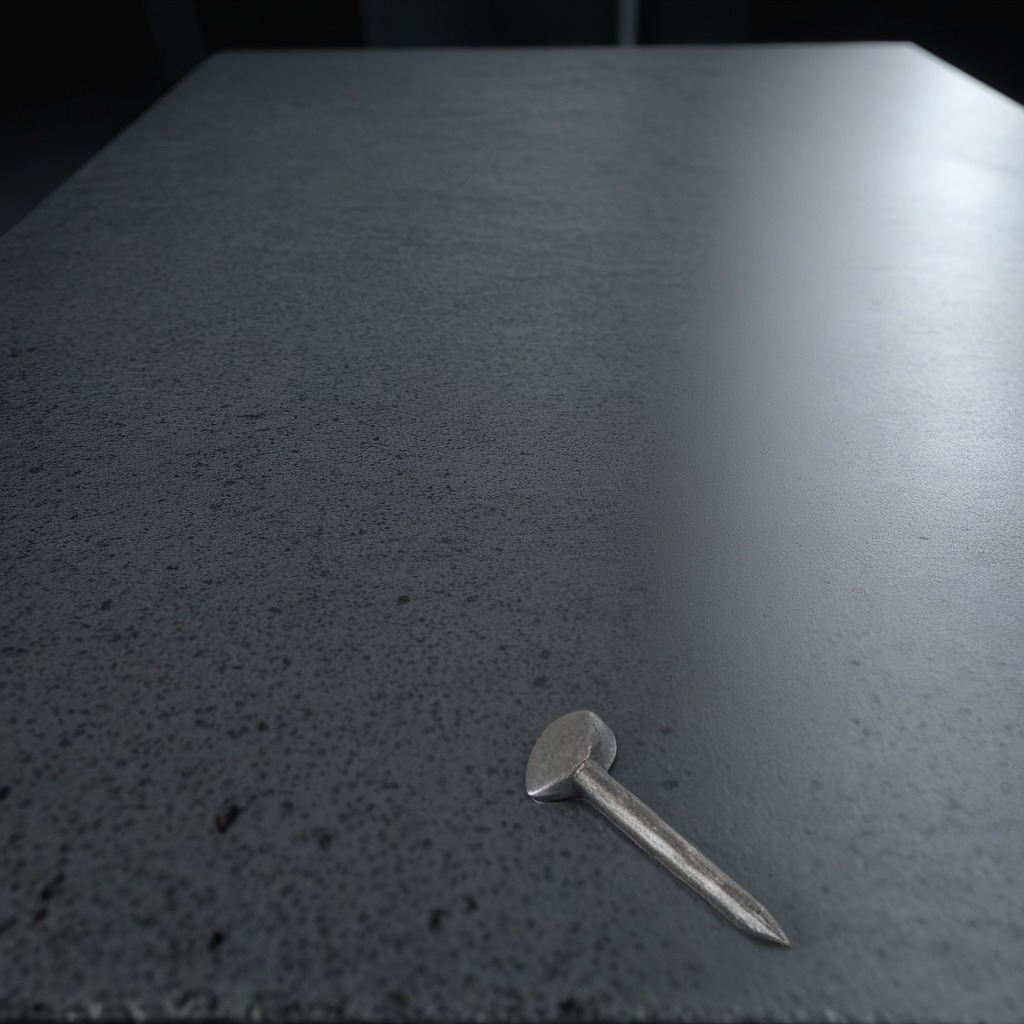
An iron nail is lying on a clean granite table inside a workshop at night.